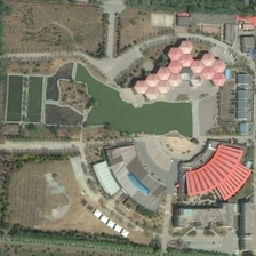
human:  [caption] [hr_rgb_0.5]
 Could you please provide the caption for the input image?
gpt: Here is a red-roofed arch building and a red rooftop bee nest building near a lake along with some other buildings.

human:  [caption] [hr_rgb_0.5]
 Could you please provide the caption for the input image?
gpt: A red roof building and a red roof honeycomb building are near the lake.

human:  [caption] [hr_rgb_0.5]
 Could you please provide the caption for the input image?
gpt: It's a curved building with a red roof and a beehive with a red roof, located by the lake, and some other buildings.

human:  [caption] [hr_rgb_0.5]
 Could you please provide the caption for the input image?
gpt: This is a smart resort with some red building and two blocks or bare inside.

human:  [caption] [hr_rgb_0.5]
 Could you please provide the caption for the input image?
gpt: It's a smart resort with several red buildings and two blocks or bare land.